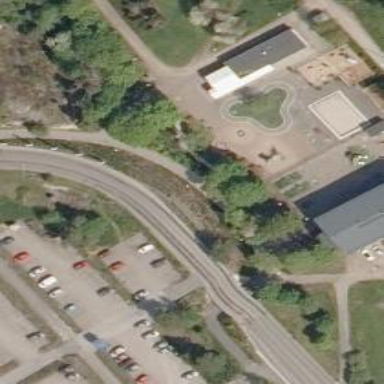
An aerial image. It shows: Asphalt cycleway.